【题型】解答题　【知识点】解析几何　【难度】medium
过点 \(R(4,0)\) 的直线 \(l\) 与双曲线 \(\Gamma: \frac{x^2}{4} - \frac{y^2}{b^2} = 1\ (b > 0)\) 的右支交于 \(A,B\) 两点，当 \(AB \perp x\) 轴时，\(|AB| = 6\)。

(1) 求 \(\Gamma\) 的渐近线方程；

(2) 记 \(\Gamma\) 的左顶点为 \(C\)，求 \(k_{AC} + k_{BC}\) 的取值范围；

(3) 若分别以点 \(A\)、\(B\) 为圆心的两圆有公共点 \(R\)（\(R\) 在 \(x\) 轴上），它们与 \(x\) 轴的另一交点分别记作点 \(P\)、\(Q\)，记 \(O\) 为坐标原点，当 \(\overrightarrow{OP} \cdot \overrightarrow{OQ} \le 20\) 时，求 \(|AB|\) 的取值范围。
【解答】
【详解】
(1) 当 \(AB \perp x\) 轴时，\(|AB| = 6\)，故点 \((4,3)\) 在 \(\Gamma\) 上，可得 \(b^2 = 3\)，

故 \(\Gamma\) 的标准方程为 \(\frac{x^2}{4} - \frac{y^2}{3} = 1\)。故 \(\Gamma\) 的渐近线方程为 \(y = \pm \frac{\sqrt{3}}{2}x\)。

(2) 设直线 \(l: x = ty + 4\)，联立
\[
\begin{cases}
x = ty + 4 \\
\frac{x^2}{4} - \frac{y^2}{3} = 1
\end{cases}
\]
可得 \((3t^2 - 4)y^2 + 24ty + 36 = 0\)。

当 \(3t^2 - 4 = 0\) 时，\(l\) 与 \(\Gamma\) 只有一个交点，故 \(t \neq \pm \frac{2}{3}\sqrt{3}\)。

因为 \(l\) 与 \(\Gamma\) 右支有两个交点，根据图像可得 \(t \in \left(-\frac{2\sqrt{3}}{3}, \frac{2\sqrt{3}}{3}\right)\)。

设 \(A(x_A,y_A), B(x_B,y_B)\)，根据韦达定理可得
\[
\begin{cases}
y_A + y_B = -\frac{24t}{3t^2 - 4} \\
y_Ay_B = \frac{36}{3t^2 - 4}
\end{cases}
\implies
\begin{cases}
x_A + x_B = t(y_A + y_B) + 8 = -\frac{32}{3t^2 - 4} \\
x_Ax_B = (ty_A + 4)(ty_B + 4) = \frac{-64 - 12t^2}{3t^2 - 4}
\end{cases}
\]

故
\begin{align*}
k_{AC} + k_{BC} &= \frac{y_A}{x_A + 2} + \frac{y_B}{x_B + 2} = \frac{2y_Ay_B + 6(y_A + y_B)}{x_Ax_B + 2(x_A + x_B) + 4} \\
&= \frac{2t \cdot \frac{36}{3t^2 - 4} + 6 \cdot \left(-\frac{24t}{3t^2 - 4}\right)}{\frac{-64 - 12t^2}{3t^2 - 4} + 2 \cdot \left(-\frac{32}{3t^2 - 4}\right) + 4} = \frac{t}{2} \in \left(-\frac{\sqrt{3}}{3}, \frac{\sqrt{3}}{3}\right).
\end{align*}

(3) 易得
\[
\begin{cases}
x_P + x_R = 2x_A \\
x_Q + x_R = 2x_B
\end{cases}
\implies
\begin{cases}
x_P = 2x_A - 4 \\
x_Q = 2x_B - 4
\end{cases}
\]
\[
\overrightarrow{OP} \cdot \overrightarrow{OQ} = x_Px_Q = (2x_A - 4)(2x_B - 4) = 4x_Ax_B - 8(x_A + x_B) + 16 \le 20,
\]
即
\[
4 \cdot \frac{-64 - 12t^2}{3t^2 - 4} - 8 \cdot \left(-\frac{32}{3t^2 - 4}\right) - 4 \le 0,
\]
整理得 \(\frac{-15t^2 + 4}{3t^2 - 4} \le 0\)，

\(\because t \in \left(-\frac{2\sqrt{3}}{3}, \frac{2\sqrt{3}}{3}\right)\)，\(\therefore 3t^2 - 4 < 0\)，\(-15t^2 + 4 \ge 0\)，解得 \(t \in \left[-\frac{2\sqrt{15}}{15}, \frac{2\sqrt{15}}{15}\right]\)；

故
\[
|AB| = \sqrt{1 + t^2}|y_A - y_B| = \frac{12\sqrt{1 + t^2}\sqrt{4 + t^2}}{4 - 3t^2},
\]
令 \(m = t^2\)，\(m \in \left[0, \frac{4}{15}\right]\)，设 \(f(m) = \frac{12\sqrt{1 + m}\sqrt{4 + m}}{4 - 3m}\)，

则
\[
f'(m) = \frac{138m + 264}{(4 - 3m)^2\sqrt{(1 + m)(4 + m)}} > 0 \quad \text{对于 } m \in \left[0, \frac{4}{15}\right] \text{ 恒成立}.
\]

\(\therefore f(m)\) 最小值为 \(f(0) = 6\)，最大值为 \(f\left(\frac{4}{15}\right) = 2\sqrt{19}\)；即 \(|AB|\) 的取值范围为 \([6, 2\sqrt{19}]\)。

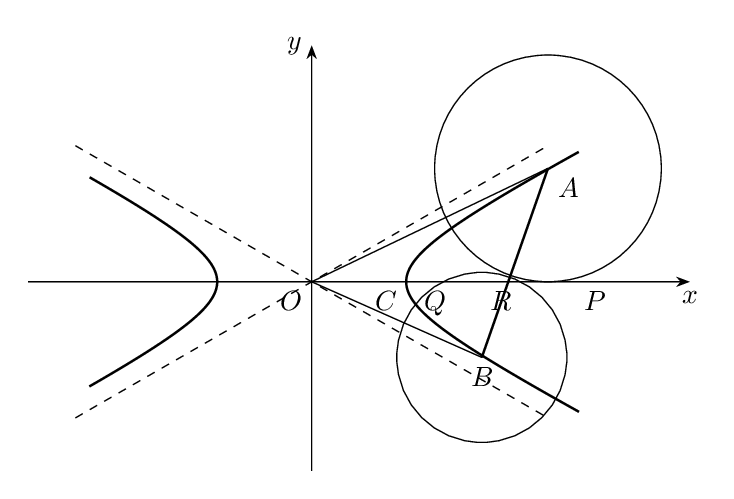